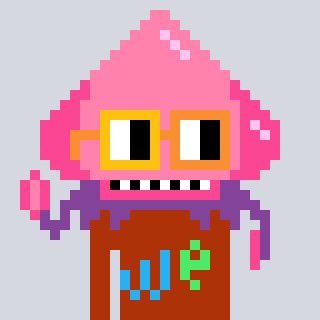
a pixel art character with square yellow and orange glasses, a squid-shaped head and a hotbrown-colored body on a cool background